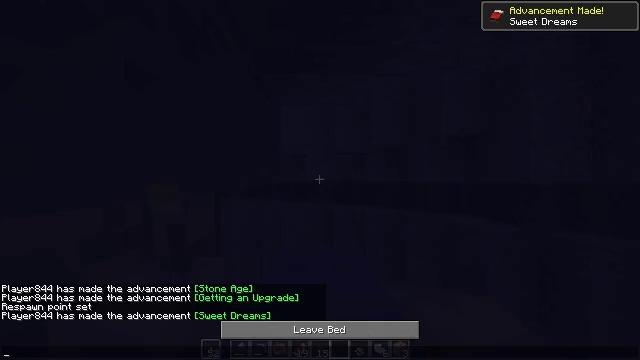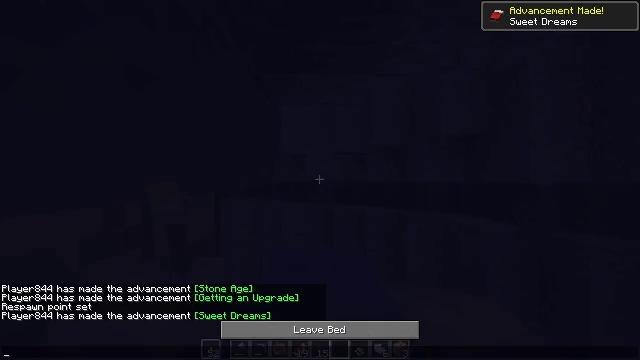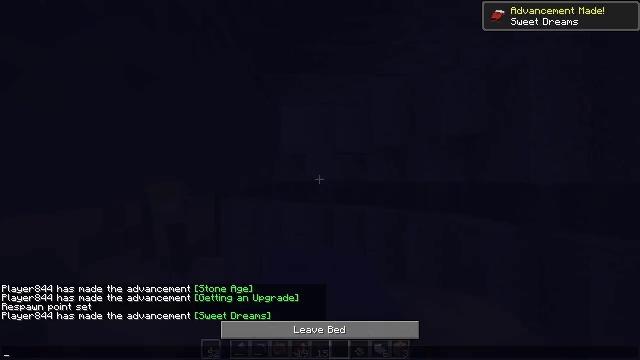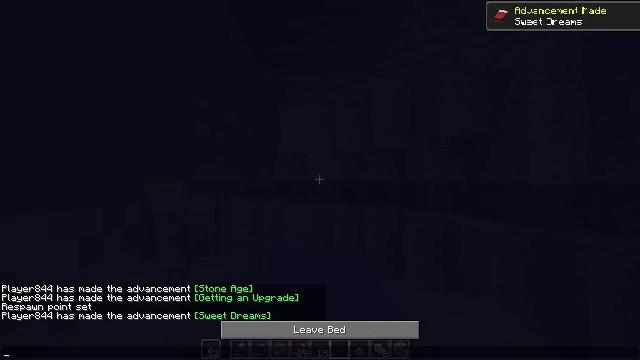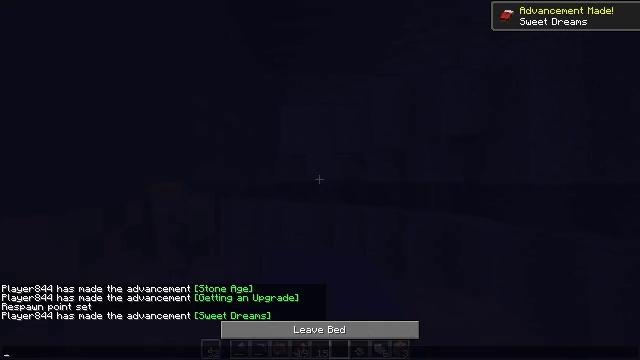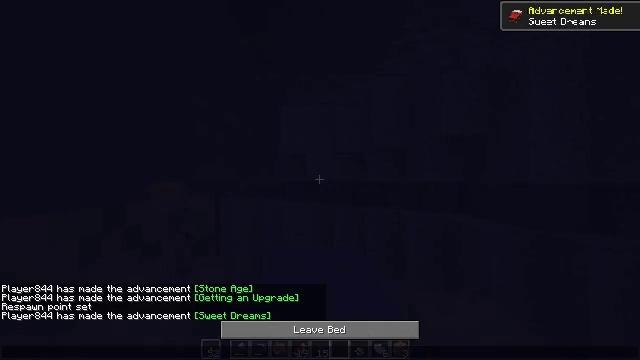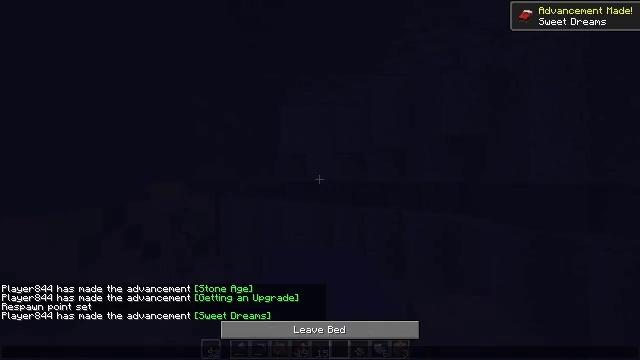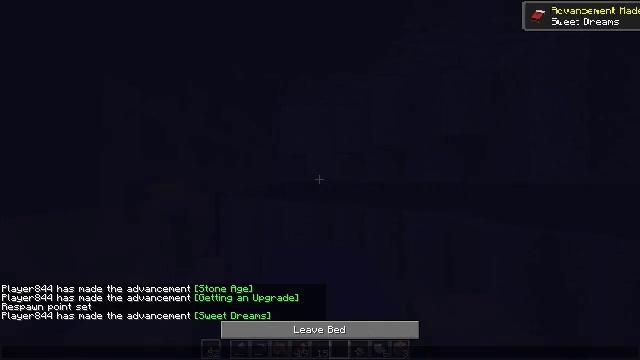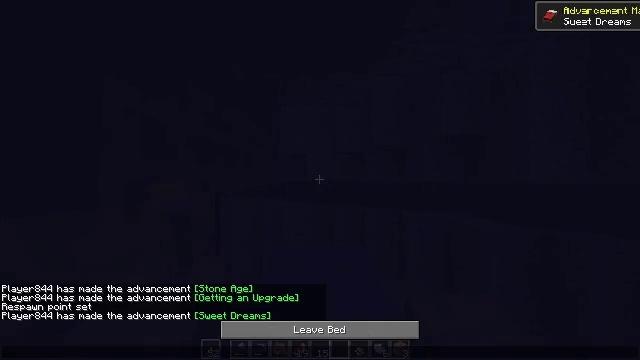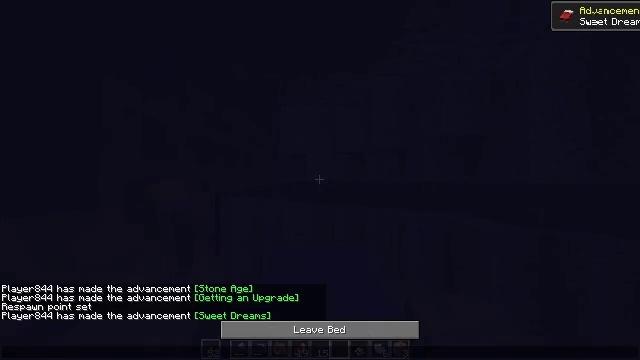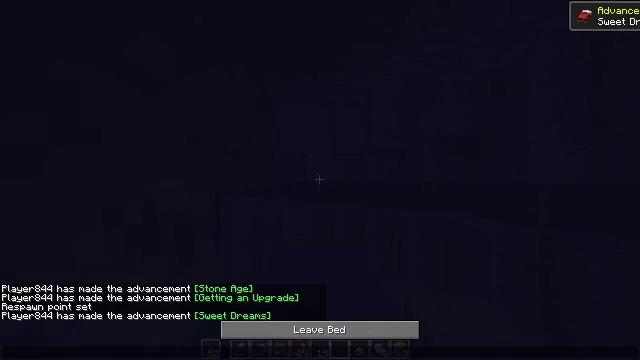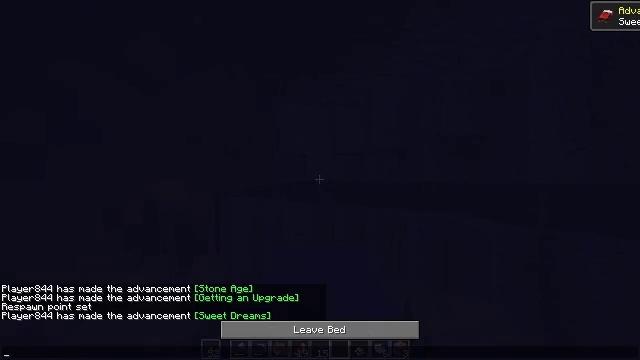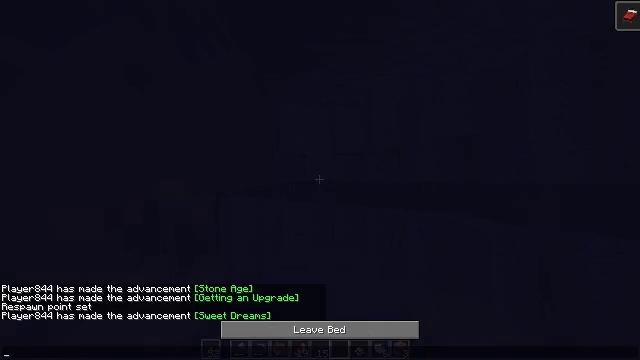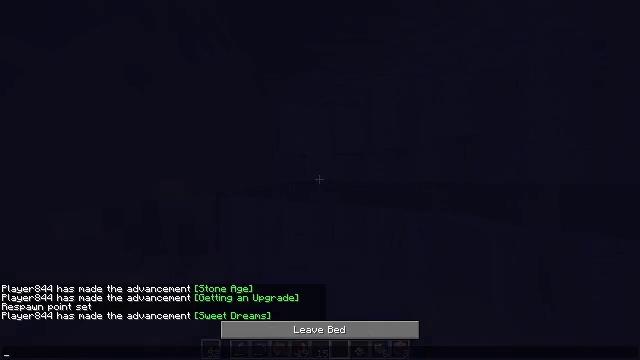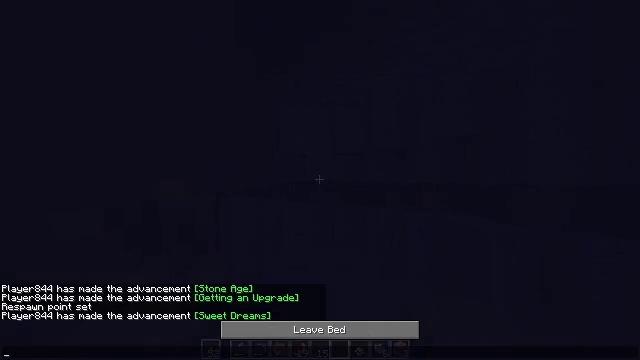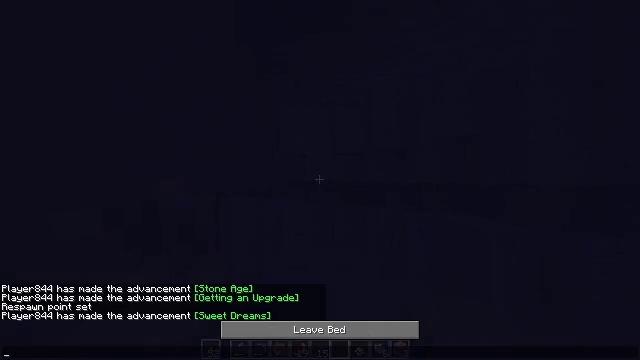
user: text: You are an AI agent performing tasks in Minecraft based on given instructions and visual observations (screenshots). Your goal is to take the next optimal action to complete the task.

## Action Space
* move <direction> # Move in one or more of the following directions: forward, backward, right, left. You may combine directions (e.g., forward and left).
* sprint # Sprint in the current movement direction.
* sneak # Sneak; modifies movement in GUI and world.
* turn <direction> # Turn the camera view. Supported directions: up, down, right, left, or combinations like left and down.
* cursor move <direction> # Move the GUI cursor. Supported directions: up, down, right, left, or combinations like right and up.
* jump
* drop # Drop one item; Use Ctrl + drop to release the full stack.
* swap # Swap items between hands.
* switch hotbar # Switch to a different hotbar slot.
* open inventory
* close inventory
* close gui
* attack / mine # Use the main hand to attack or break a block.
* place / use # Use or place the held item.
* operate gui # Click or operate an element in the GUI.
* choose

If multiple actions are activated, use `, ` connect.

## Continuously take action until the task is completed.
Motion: motion action
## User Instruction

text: Pick up the light gray bed by mining it.
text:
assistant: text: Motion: open gui
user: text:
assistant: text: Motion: no_op
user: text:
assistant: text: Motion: no_op
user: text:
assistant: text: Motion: no_op
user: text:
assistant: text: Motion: no_op
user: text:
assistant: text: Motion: no_op
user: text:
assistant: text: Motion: no_op
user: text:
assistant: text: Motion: no_op
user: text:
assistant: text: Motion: no_op
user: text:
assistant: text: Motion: no_op
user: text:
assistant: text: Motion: no_op
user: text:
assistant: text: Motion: no_op
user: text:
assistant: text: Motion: no_op
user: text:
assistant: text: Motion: no_op
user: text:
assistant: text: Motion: no_op
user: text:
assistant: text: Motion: no_op
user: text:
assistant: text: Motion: close gui
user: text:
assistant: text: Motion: no_op
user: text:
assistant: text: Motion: no_op
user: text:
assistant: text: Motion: no_op
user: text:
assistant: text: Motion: no_op
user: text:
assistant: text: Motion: no_op
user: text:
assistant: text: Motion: no_op
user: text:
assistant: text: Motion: no_op
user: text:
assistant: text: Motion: no_op
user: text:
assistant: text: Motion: no_op
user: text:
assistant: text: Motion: no_op
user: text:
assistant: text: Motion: no_op
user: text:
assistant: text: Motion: no_op
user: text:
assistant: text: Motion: no_op